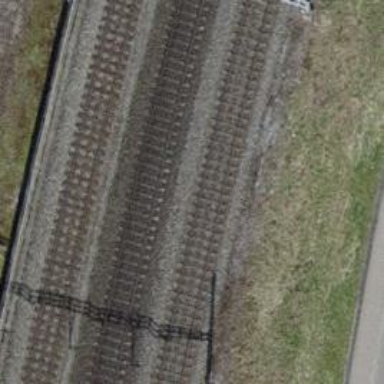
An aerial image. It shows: Single-track electrified railway with contact line.